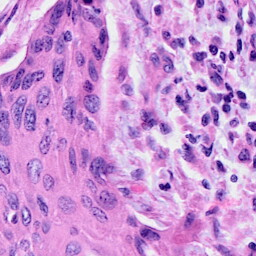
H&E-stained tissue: Cervix